Aerial crown-view tile of a tropical tree (Barro Colorado Island, Panama), acquired 20250818:
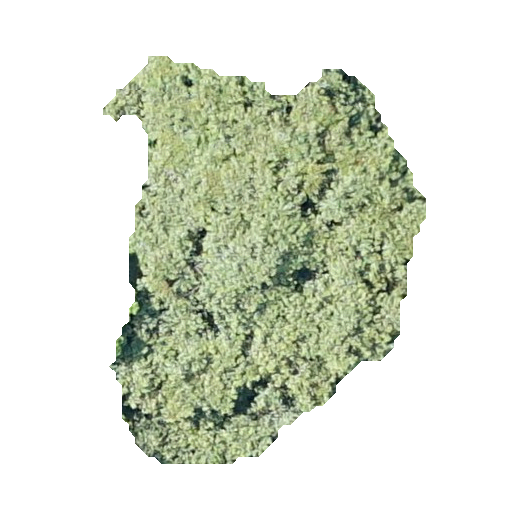
Species: Luehea seemannii
GBIF accepted scientific name: Luehea seemannii
Crown area: 134.398 m²